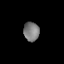
Tissue: skin
Cell type: Epithelial cells
Senescence score: 0.1636
Nuclear area (px): 289
Mean DAPI intensity: 125.983